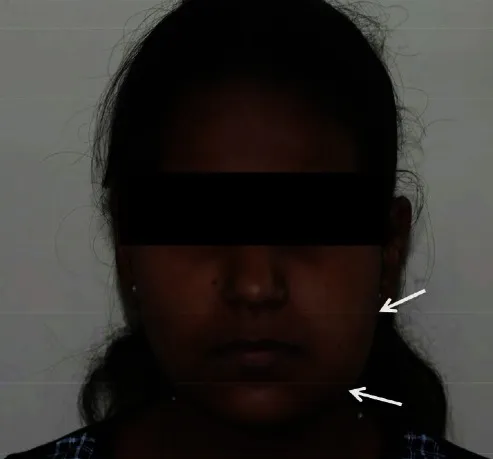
Extraoral photograph showing diffuse swelling on left side of the mandible, with facial asymmetry.
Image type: medical_photograph (oral_photograph)